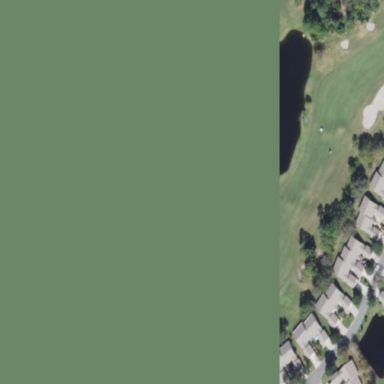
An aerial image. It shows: Water hazard on golf course. The hazard is natural water feature.